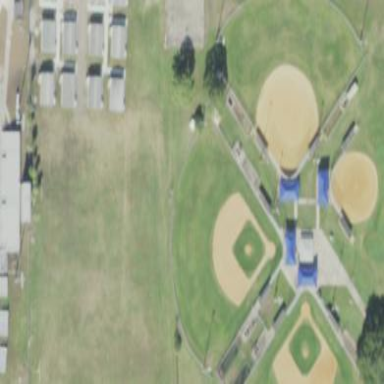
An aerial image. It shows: Baseball pitch for leisure land activities.